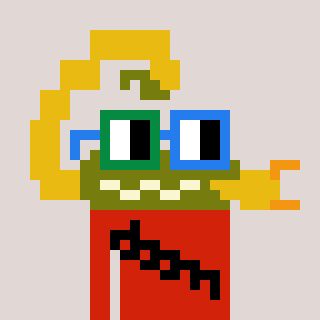
a pixel art character with square green and blue glasses, a scorpion-shaped head and a red-colored body on a warm background